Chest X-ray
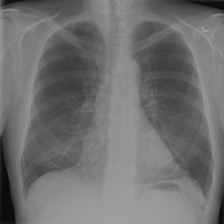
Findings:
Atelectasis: negative
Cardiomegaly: negative
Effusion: negative
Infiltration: negative
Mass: negative
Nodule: negative
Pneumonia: negative
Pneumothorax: negative
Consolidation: negative
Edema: negative
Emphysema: negative
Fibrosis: negative
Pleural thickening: negative
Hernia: negative